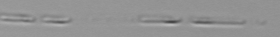
Label: Skeletonema